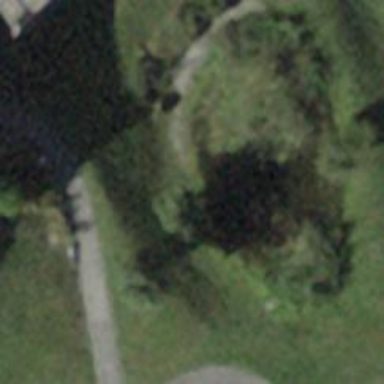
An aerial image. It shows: Pond with natural water.